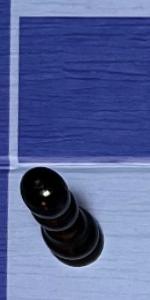
Label: Pawn_Black